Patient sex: F
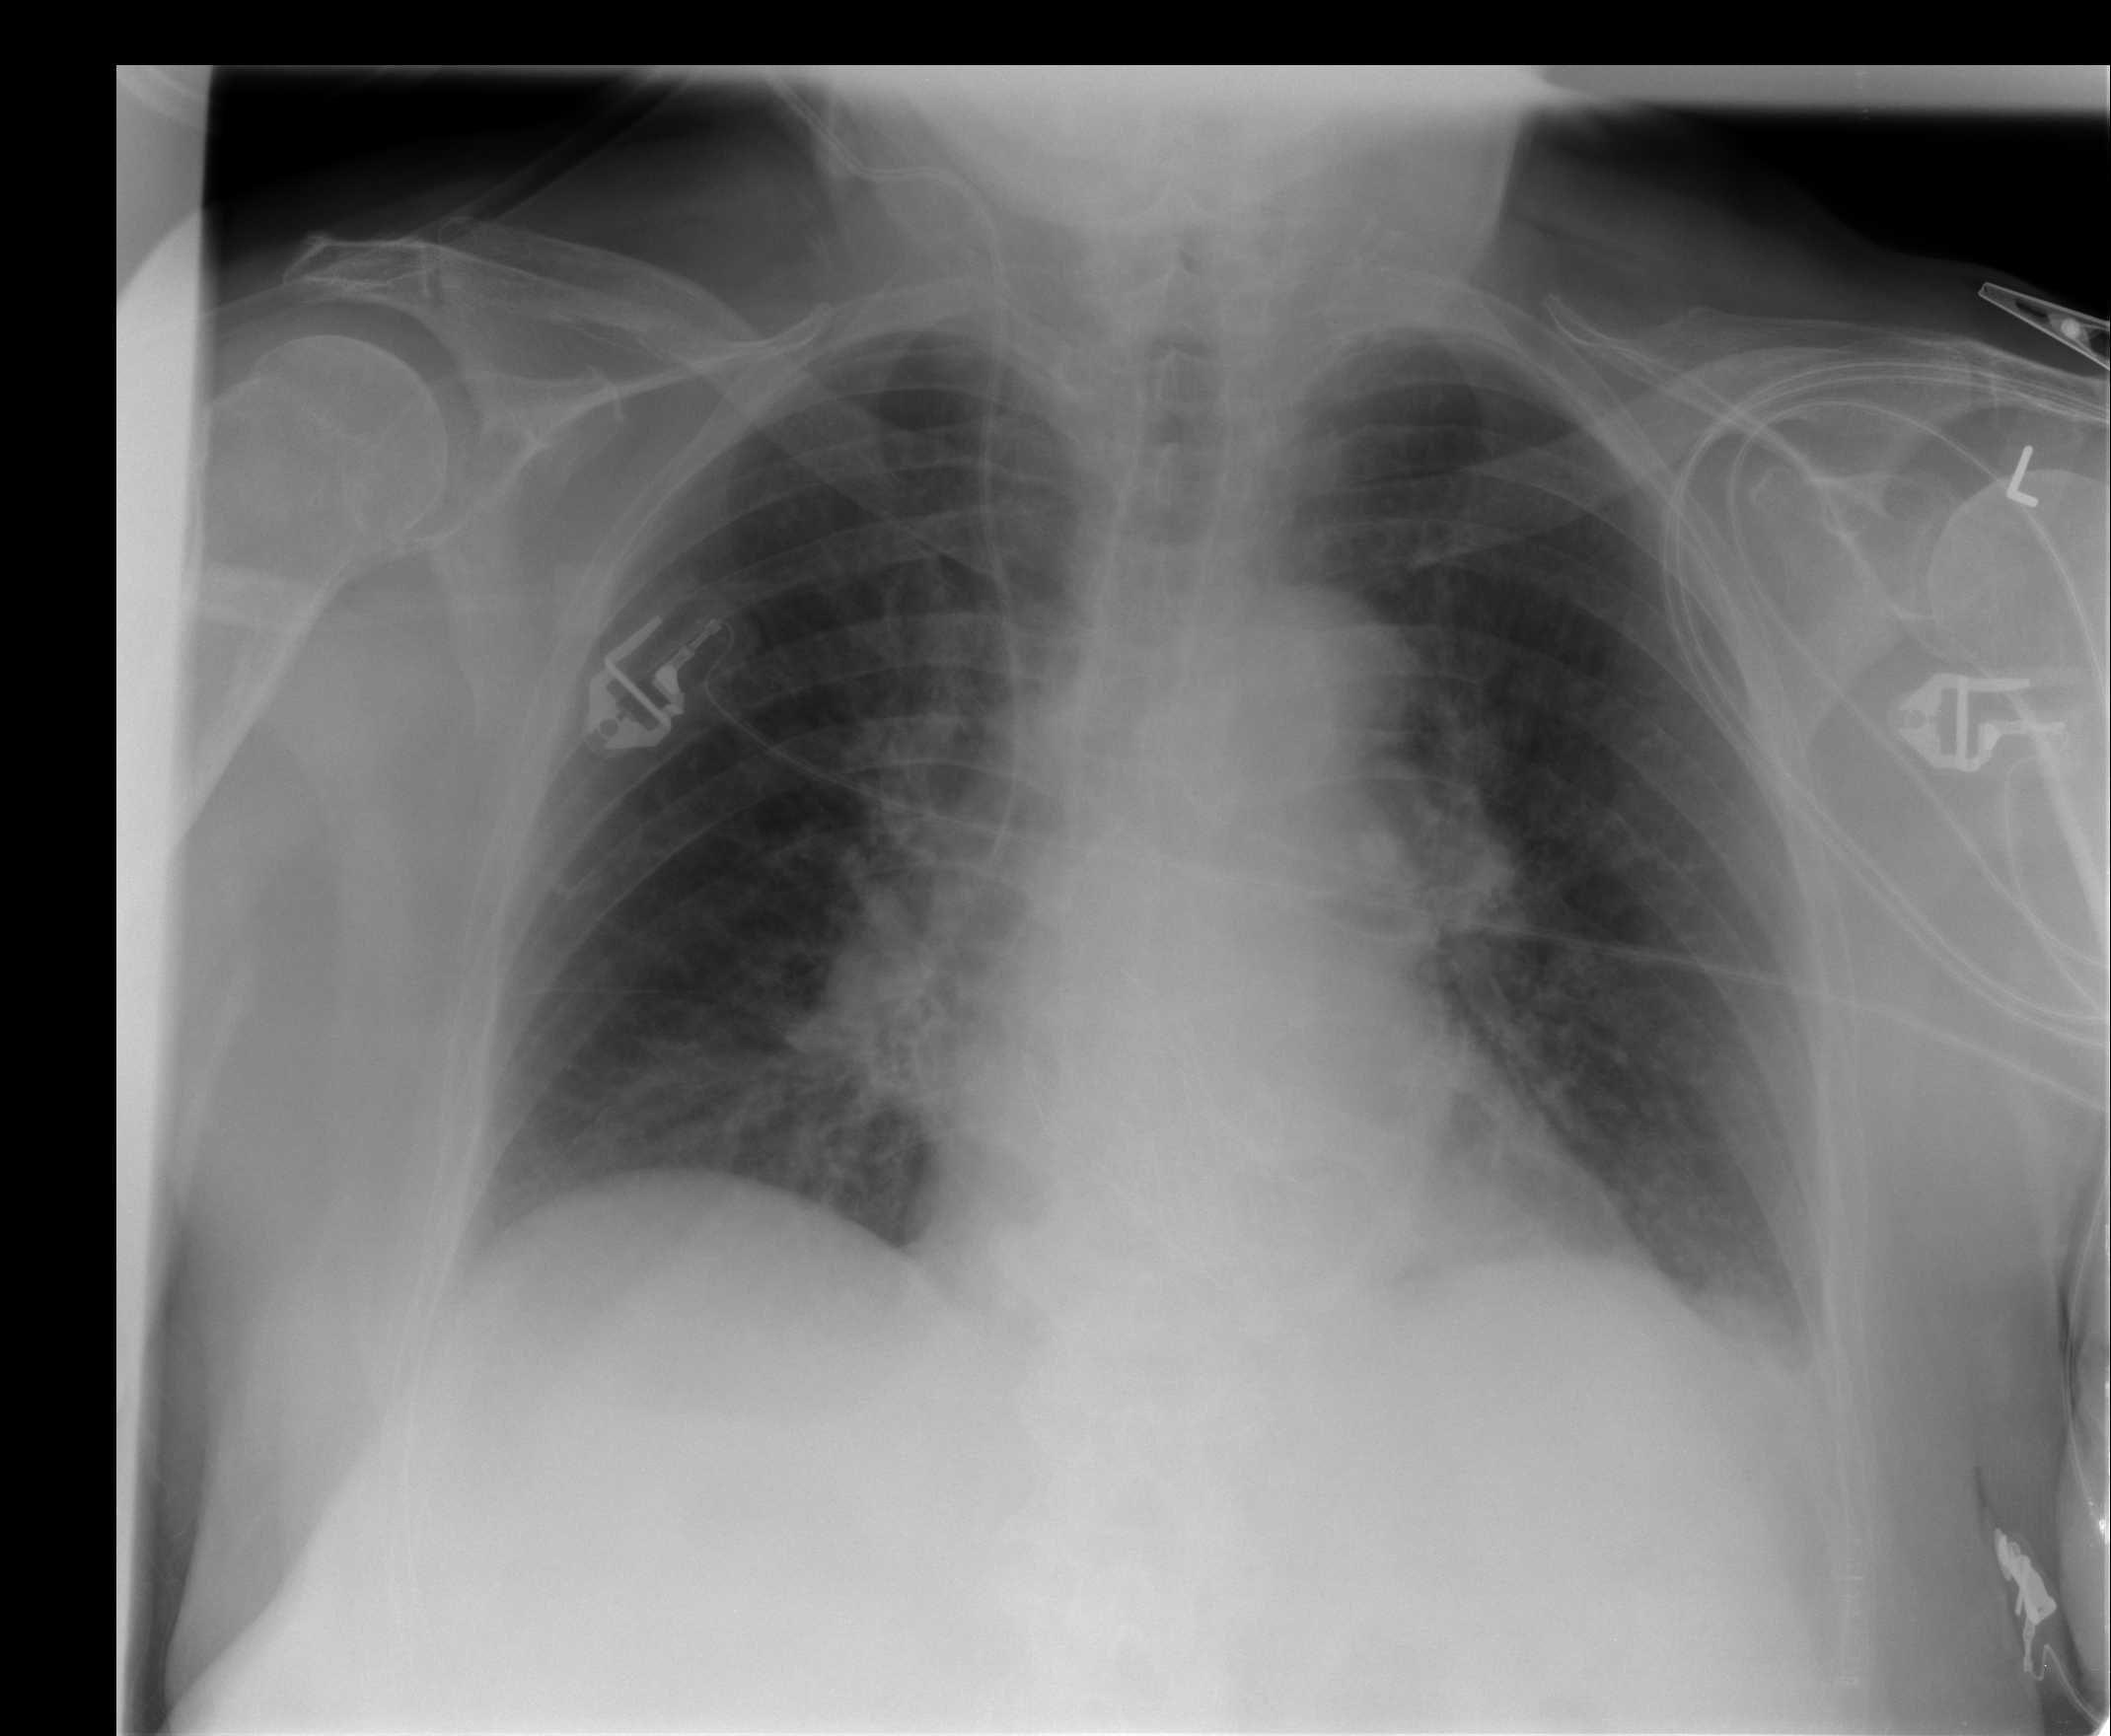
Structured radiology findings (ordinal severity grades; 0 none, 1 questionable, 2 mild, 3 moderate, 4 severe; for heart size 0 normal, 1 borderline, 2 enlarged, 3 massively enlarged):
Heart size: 1
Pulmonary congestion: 2
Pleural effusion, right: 0
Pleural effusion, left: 1
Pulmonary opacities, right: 1
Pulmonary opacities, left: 1
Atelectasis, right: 0
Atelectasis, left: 1